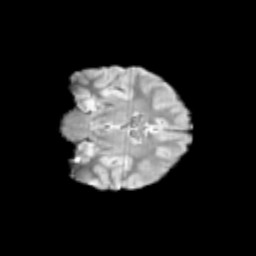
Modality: T2w
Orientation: coronal
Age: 11
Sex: female
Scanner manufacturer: siemens
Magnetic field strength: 3 T
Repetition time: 3.8 s
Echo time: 0.07 s